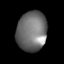
Tissue: lung
Cell type: Endothelial cells
Senescence score: 0.5443
Nuclear area (px): 1166
Mean DAPI intensity: 112.864